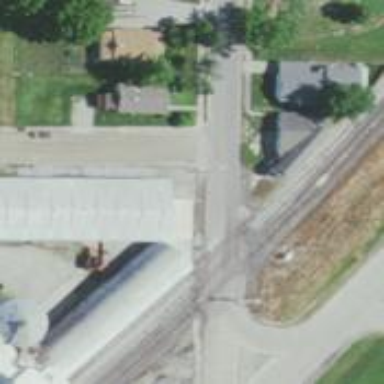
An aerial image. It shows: Railway level crossing.